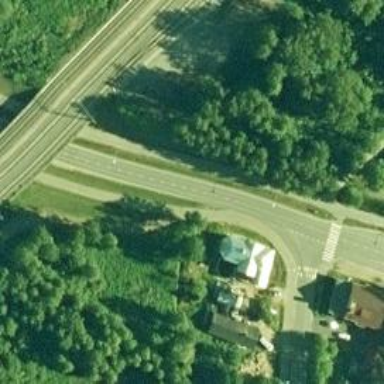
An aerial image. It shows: Cycleway.